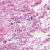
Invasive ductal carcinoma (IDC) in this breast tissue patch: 0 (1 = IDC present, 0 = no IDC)